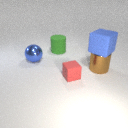
small red rubber cube to the right of large blue metal sphere